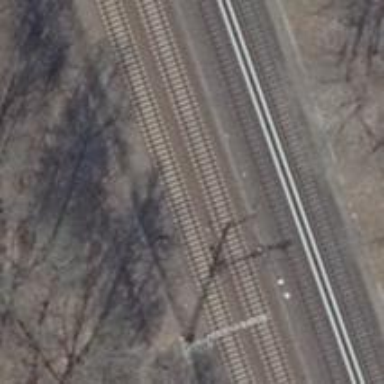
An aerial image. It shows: Railway signal.